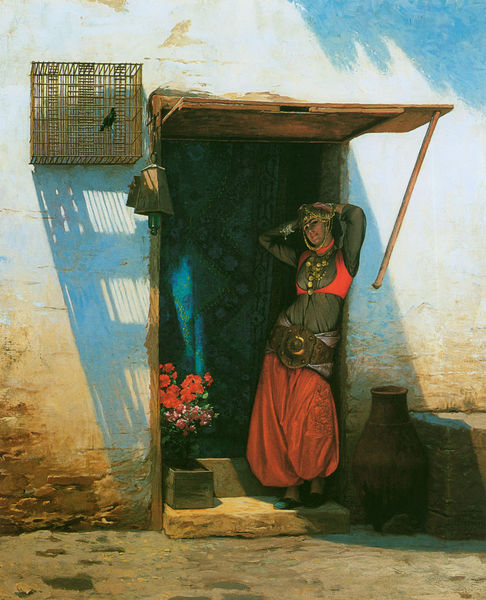
Titel: Frau aus Kairo an ihrer Tür
Künstler: Jean-Léon Gérôme
Institution: Syrakus Universität, Kunstsammlung
Schlagwörter: gemälde, kopf, schatten, vogel, blumen, frau, licht, schwarz, strasse, tür, dach, gebäude, gürtel, haus, rot, hose, arme, sonne, gold, amphore, krug, vase, kopfbedeckung, kette, mauer, hof, pause, stufe, eingang, klingel, gefäß, orient, tracht, arabisch, bauchtanz, hauseingang, glocke, amsel, baldachin, käfig, vogelkäfig, vordach, haustür, sonnenschutz, überdach, siesta, pirol, blusterhose, heilland, jesus von nazaret, dole, gekalkte wände, vogel im käfig, teppich statt tür